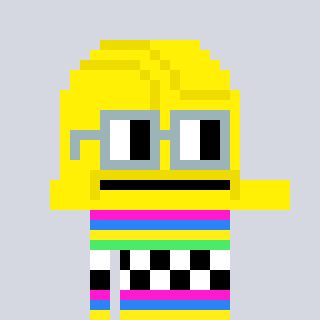
a pixel art character with square dark gray glasses, a construction helmet-shaped head and a bege-colored body on a cool background